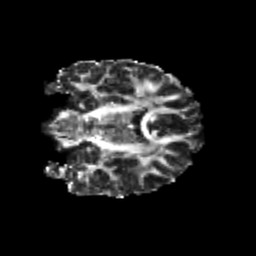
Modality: FA
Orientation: coronal
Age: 23
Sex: male
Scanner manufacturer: siemens
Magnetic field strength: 3 T
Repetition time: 3.5 s
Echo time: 0.104 s